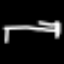
Label: bed